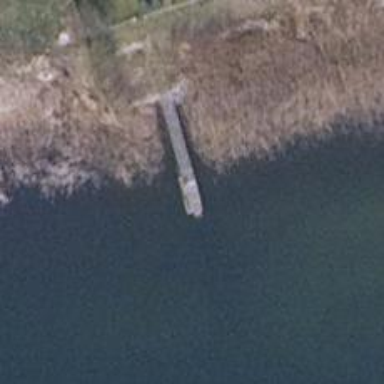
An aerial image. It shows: Man-made pier.